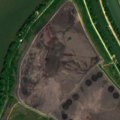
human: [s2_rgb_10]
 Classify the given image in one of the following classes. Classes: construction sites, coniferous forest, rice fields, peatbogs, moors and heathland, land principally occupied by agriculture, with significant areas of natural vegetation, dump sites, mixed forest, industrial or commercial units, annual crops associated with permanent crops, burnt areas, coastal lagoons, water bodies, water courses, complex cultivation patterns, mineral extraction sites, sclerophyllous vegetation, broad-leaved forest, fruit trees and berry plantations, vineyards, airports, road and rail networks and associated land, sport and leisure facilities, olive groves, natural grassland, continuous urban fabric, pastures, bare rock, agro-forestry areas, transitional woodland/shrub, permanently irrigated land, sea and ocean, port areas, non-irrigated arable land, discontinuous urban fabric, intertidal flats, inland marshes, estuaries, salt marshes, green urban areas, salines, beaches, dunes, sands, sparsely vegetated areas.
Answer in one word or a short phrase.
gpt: dump sites, transitional woodland/shrub, water courses